Question: I would like to send a user to the iOS app store update page so they can update my app when prompted, so I can require that users update the app if the update contains critical security fixes, or something else vital.
I believe that I have found a link that I can send the user to the update page, which is
> itms-apps://phobos.apple.com/WebObjects/MZStore.woa/wa/viewSoftwareUpdate?id=<appid>&mt=8
So in my case I would use
'''
UIApplication.sharedApplication().openURL(
NSURL(
string: "itms-apps://phobos.apple.com/WebObjects/MZStore.woa/wa/viewSoftwareUpdate?id=969701501&mt=8"
)!
)
'''
But I am not able to test it, because I am given a 404 page in the app store when I try

I'm assuming that I get this because the app was not actually downloaded from the app store (it was put onto my test device from Xcode), and I'm unable to test the link because I would need to download the application from the app store if my assumption is correct.
I've looked into using an <URL> link, but that redirects
to the app page, and although that page have an update button, 'phobos.apple.com' seems to be better because it only contains information about the update, and the new features in it, making it more user friendly.
Is my link correct for 'iOS 9', or is there a different/better method to send the user to the app store's page? Even better, is there any way to prompt the user to update the app via an alert (kind of like requesting access to camera roll or location services, but updating the application)
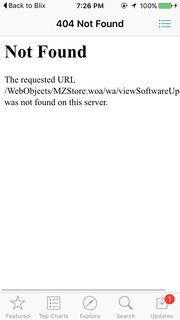
Answer: Instead of this, you can open your application via the URL provided by Apple. This will automatically re-direct to your application page on App Store.
For example, <URL>